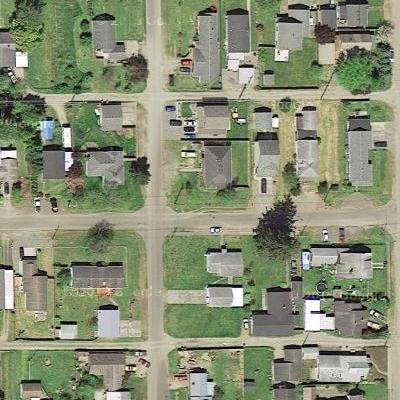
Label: Resident